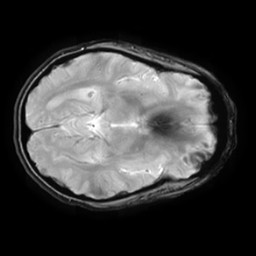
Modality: T2starw
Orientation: axial
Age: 29
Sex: female
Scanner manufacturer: ge
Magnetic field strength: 3 T
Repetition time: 0.65 s
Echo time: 0.02 s